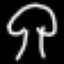
Label: mushroom